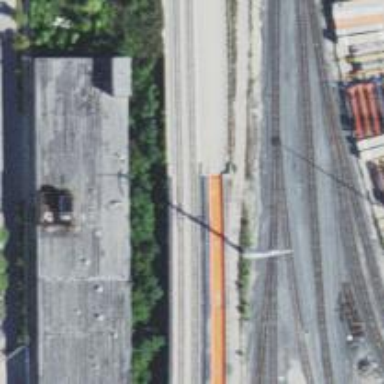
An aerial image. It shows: Abandoned railway.